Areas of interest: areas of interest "Shanghai Gao Shi Yarn Co., Ltd."
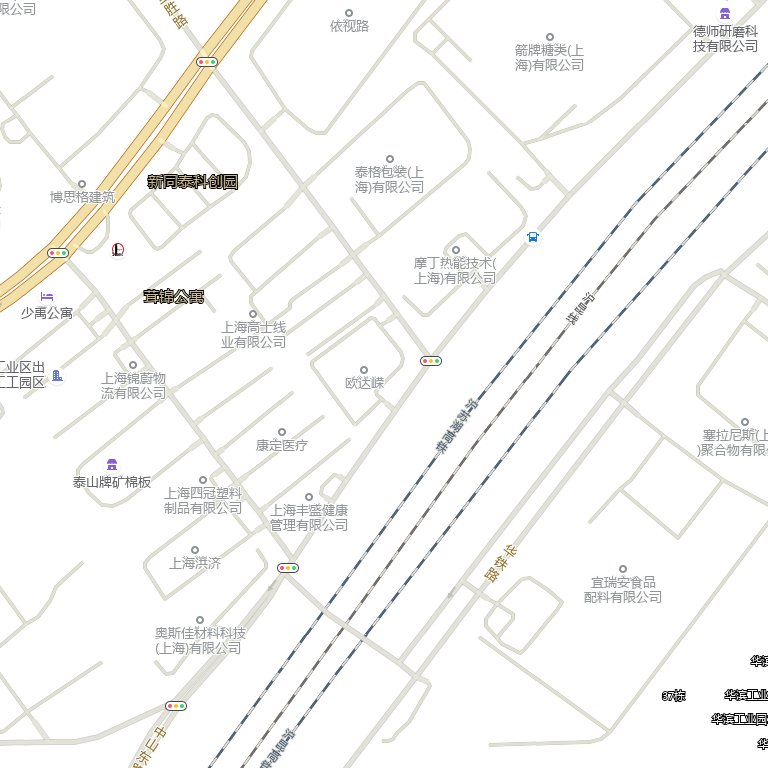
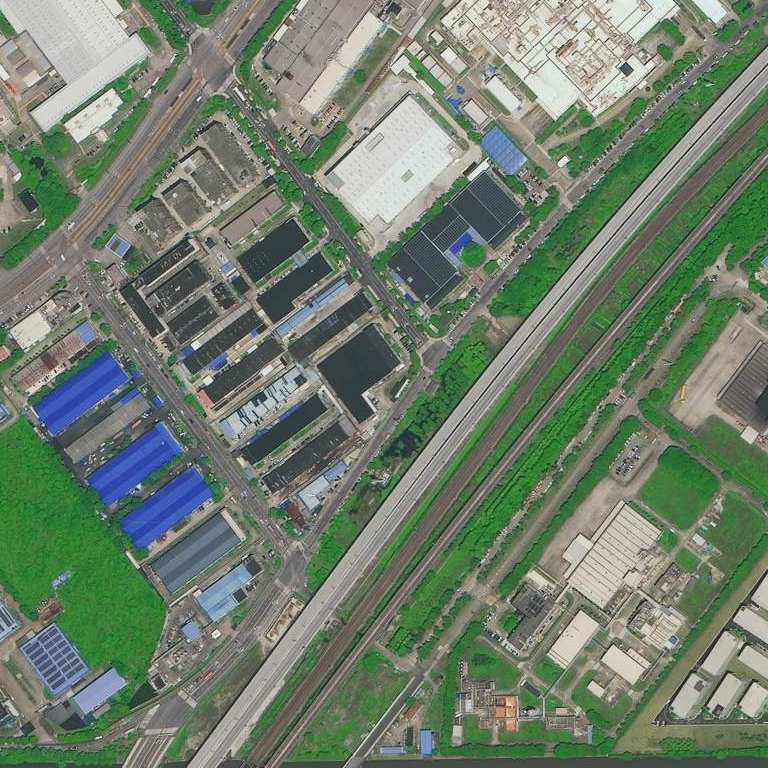